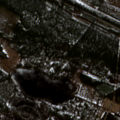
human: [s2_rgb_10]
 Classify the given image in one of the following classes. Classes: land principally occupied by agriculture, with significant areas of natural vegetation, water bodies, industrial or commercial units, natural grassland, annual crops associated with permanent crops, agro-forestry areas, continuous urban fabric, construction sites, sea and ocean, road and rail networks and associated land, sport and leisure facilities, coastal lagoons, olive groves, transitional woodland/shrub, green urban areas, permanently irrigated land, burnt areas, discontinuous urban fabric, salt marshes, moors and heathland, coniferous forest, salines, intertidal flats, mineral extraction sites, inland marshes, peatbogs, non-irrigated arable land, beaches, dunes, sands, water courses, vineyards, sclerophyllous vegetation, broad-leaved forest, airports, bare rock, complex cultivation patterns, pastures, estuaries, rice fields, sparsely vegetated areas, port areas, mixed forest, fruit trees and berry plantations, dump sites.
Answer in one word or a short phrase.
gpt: land principally occupied by agriculture, with significant areas of natural vegetation, coniferous forest, peatbogs